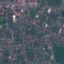
Land use / land cover: Residential